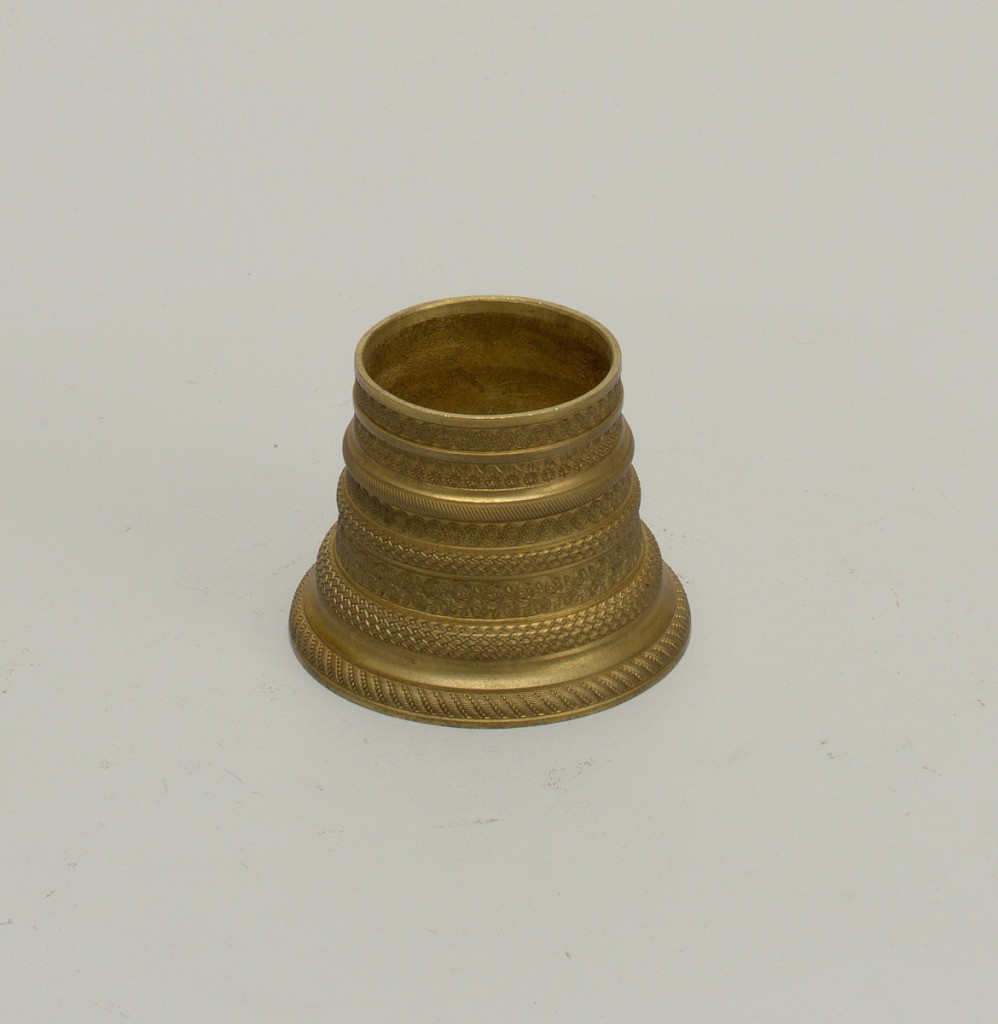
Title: Mount
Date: ca. 1820
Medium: bronze (gilt), gold
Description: Capital for a colonette, with intricate surface decoration arranged in bands.